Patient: sex M, age 35
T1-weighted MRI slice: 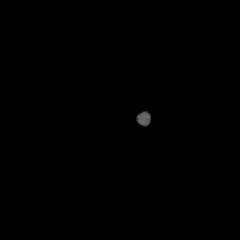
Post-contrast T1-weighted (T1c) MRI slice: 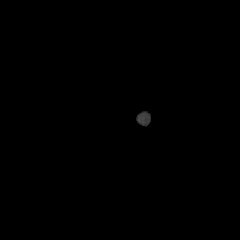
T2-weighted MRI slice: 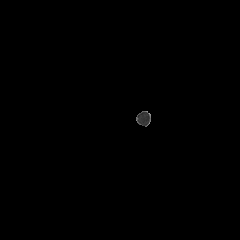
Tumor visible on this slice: no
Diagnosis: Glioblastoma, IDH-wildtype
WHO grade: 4